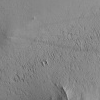
Atmospheric dust classification: not_dusty